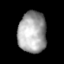
Tissue: lung
Cell type: Epithelial cells
Senescence score: 0.2219
Nuclear area (px): 1140
Mean DAPI intensity: 165.545